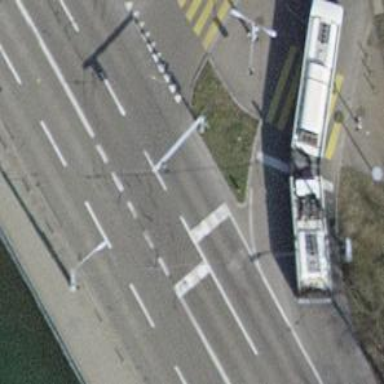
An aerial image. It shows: Road with traffic signals.